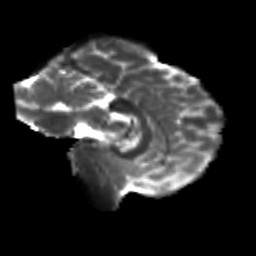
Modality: T2w
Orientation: sagittal
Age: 21
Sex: male
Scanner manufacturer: siemens
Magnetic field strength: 3 T
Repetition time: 3.5 s
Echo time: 0.113 s